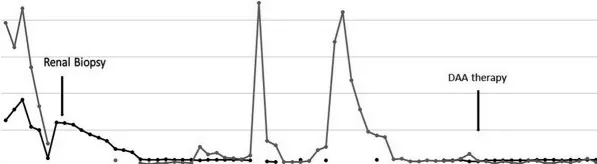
Serial serum creatinine and total bilirubin levels are reported with regard to immunosuppressive and anti-HCV treatment.
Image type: chart (chart)